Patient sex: F
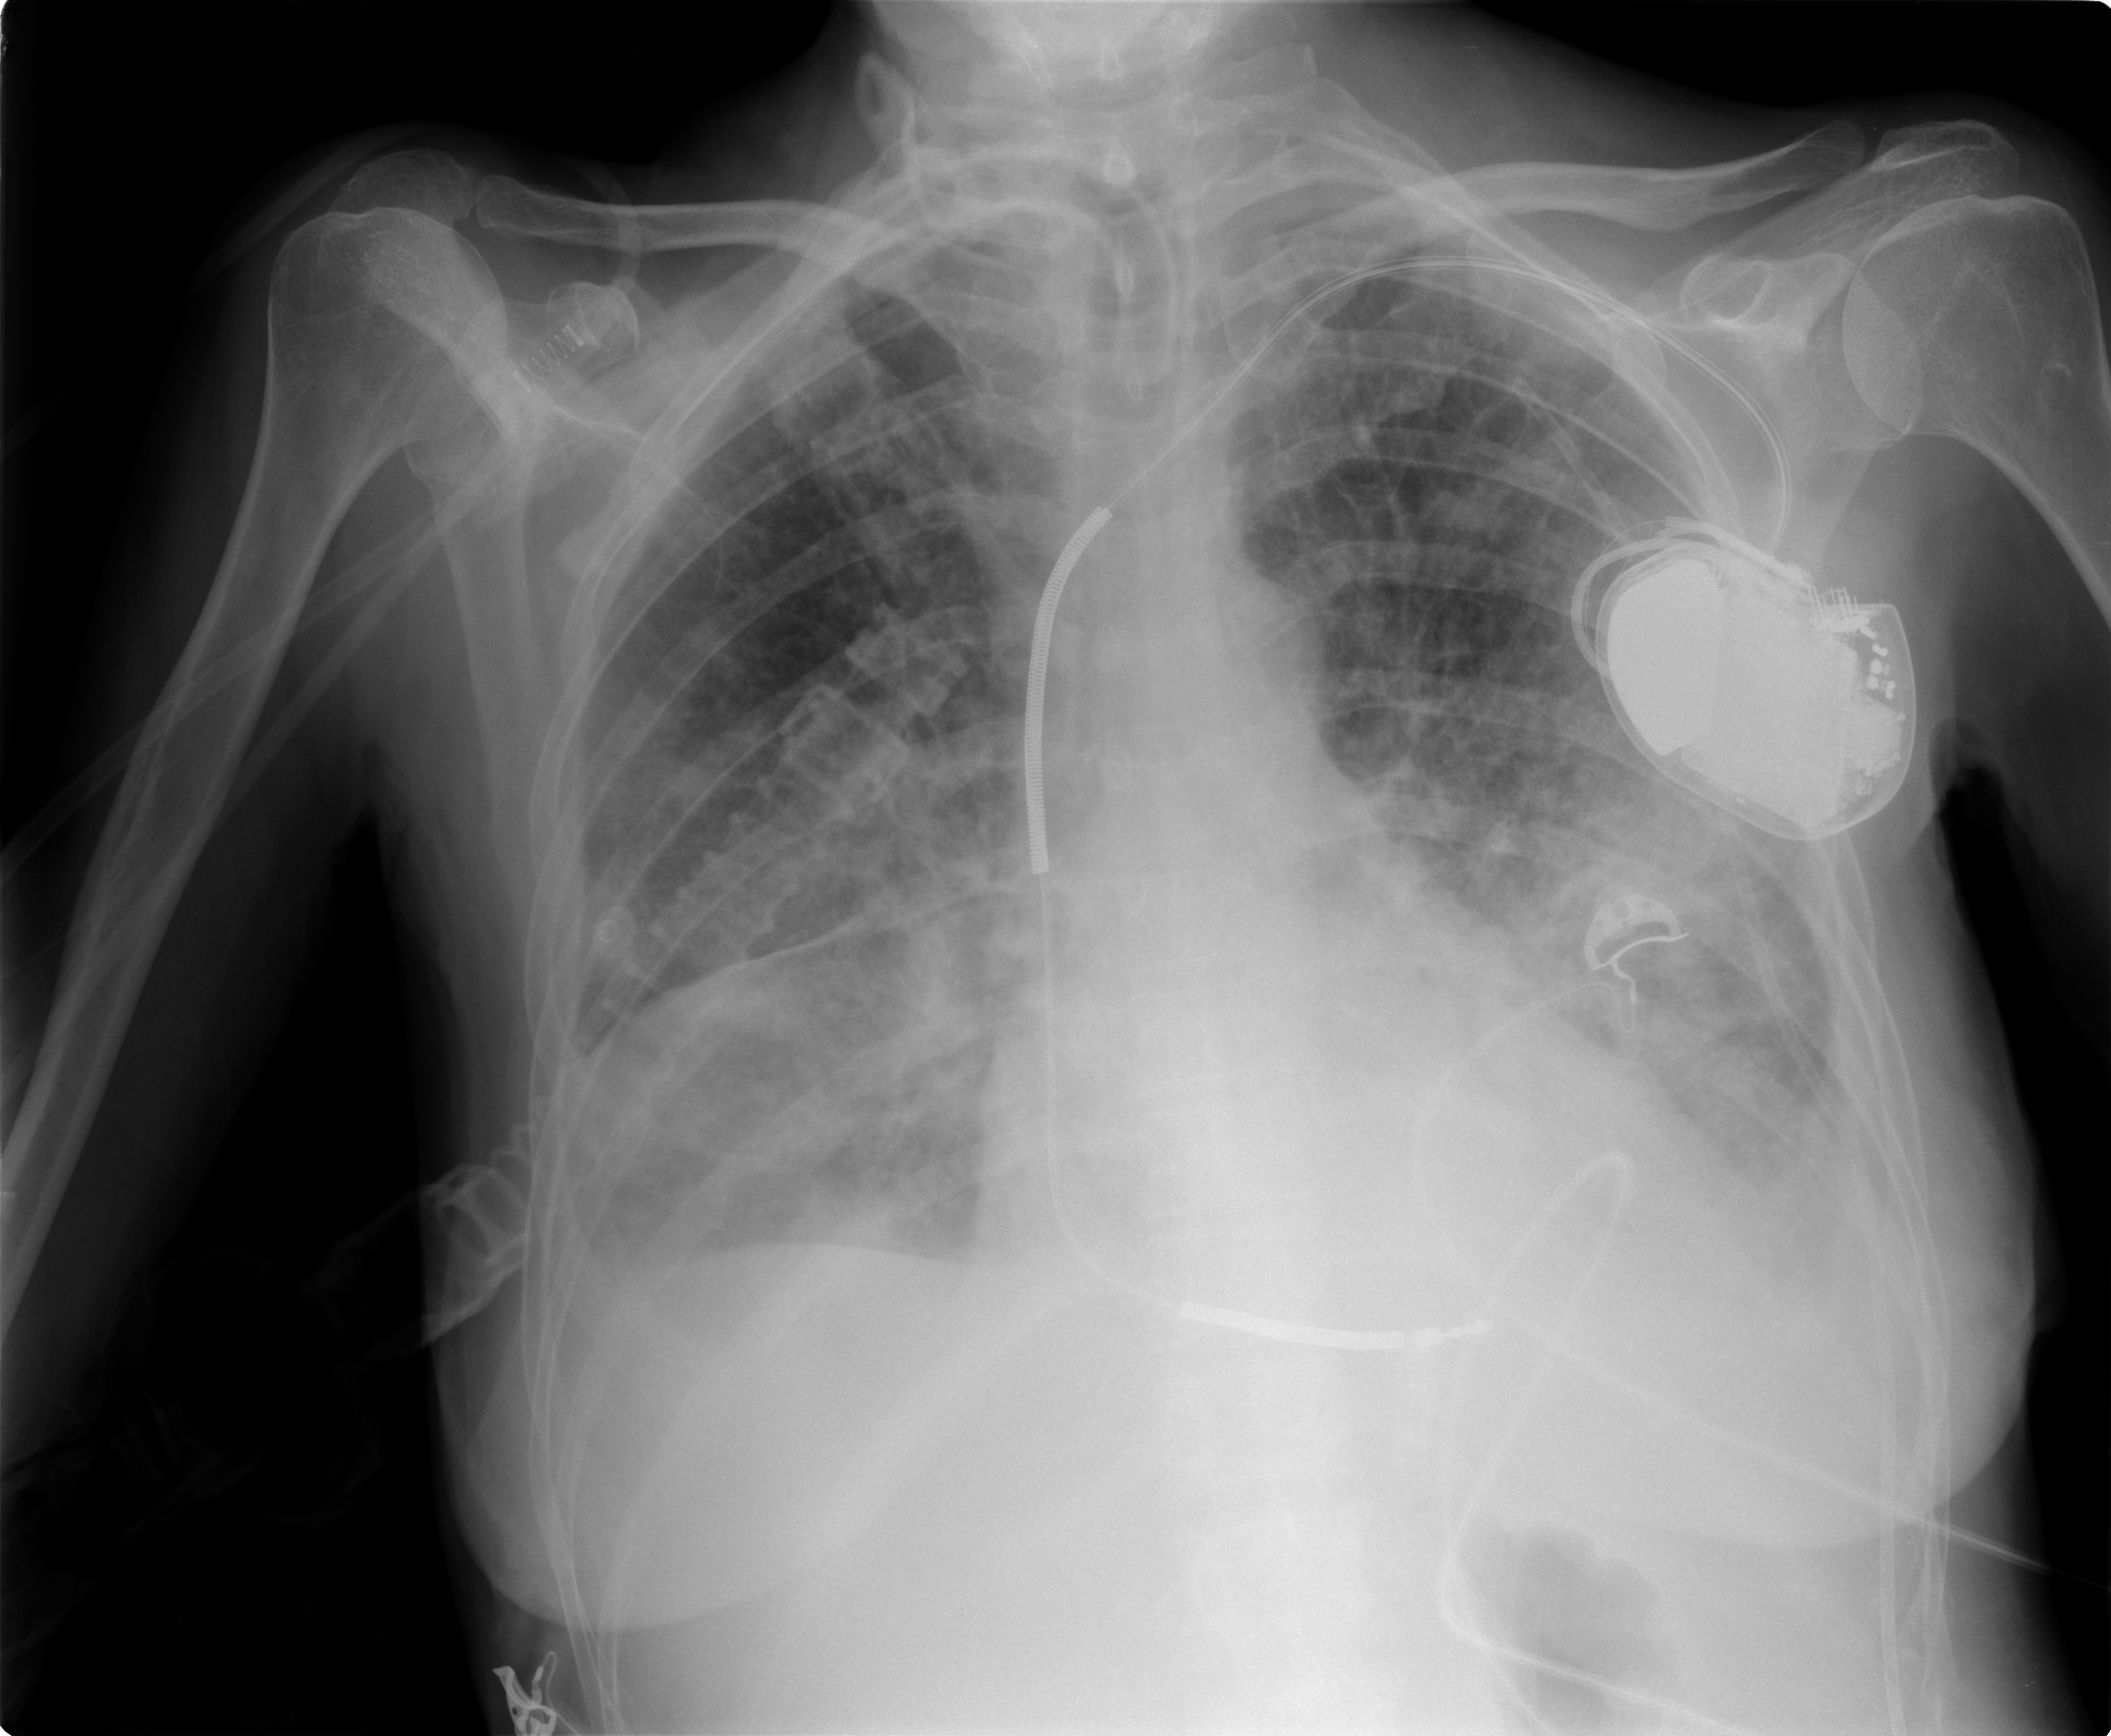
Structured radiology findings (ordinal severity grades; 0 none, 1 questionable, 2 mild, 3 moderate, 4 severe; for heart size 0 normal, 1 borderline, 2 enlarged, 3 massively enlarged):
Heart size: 0
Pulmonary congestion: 2
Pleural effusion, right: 2
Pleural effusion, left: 2
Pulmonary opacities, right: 2
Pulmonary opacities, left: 2
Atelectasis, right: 2
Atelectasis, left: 2